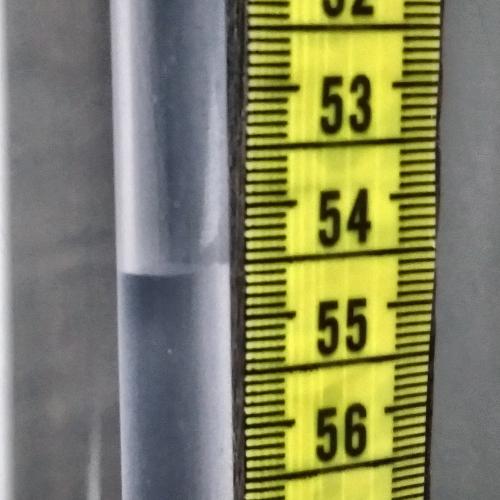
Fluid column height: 54.6 cm